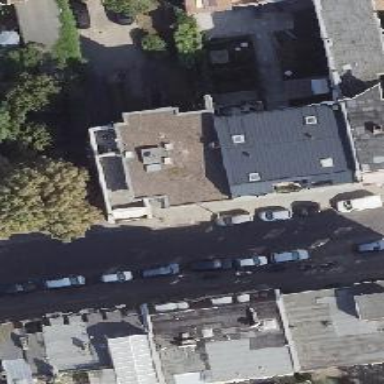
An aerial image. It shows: There is parking obstacle present.